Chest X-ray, PA view. Patient: 47 years old, sex F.
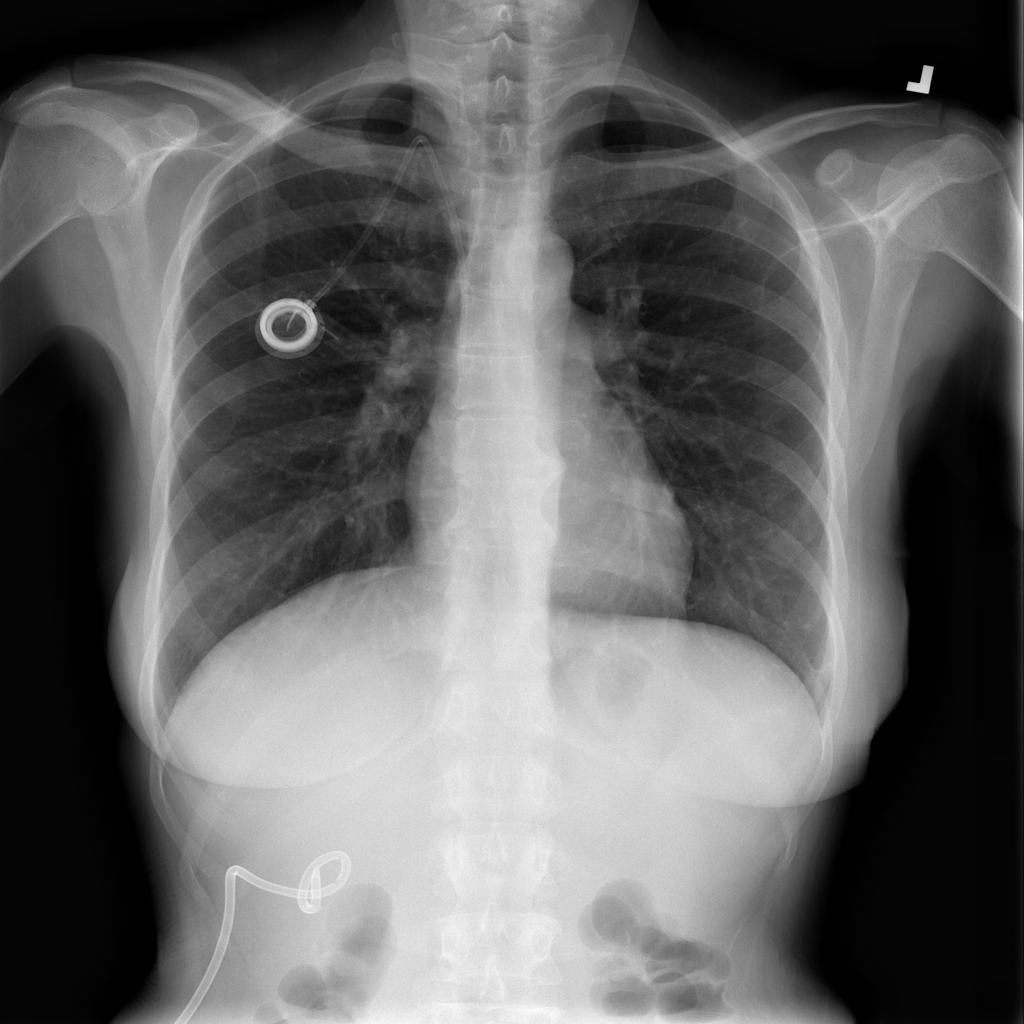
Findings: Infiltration